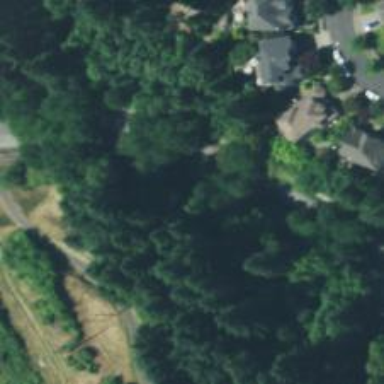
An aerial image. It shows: Culvert tunnel.